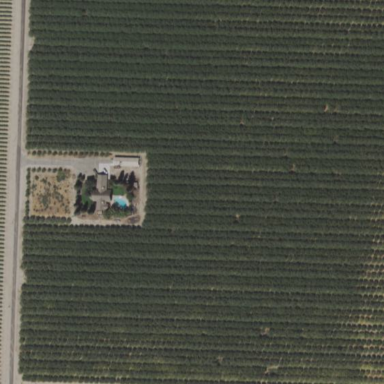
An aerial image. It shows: Vineyard.